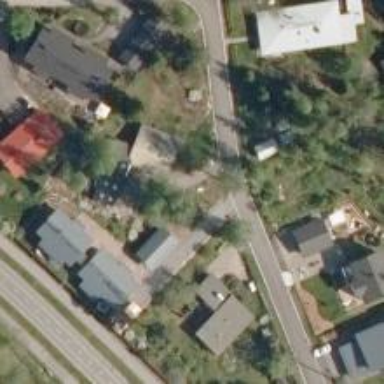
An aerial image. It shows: Driveway.